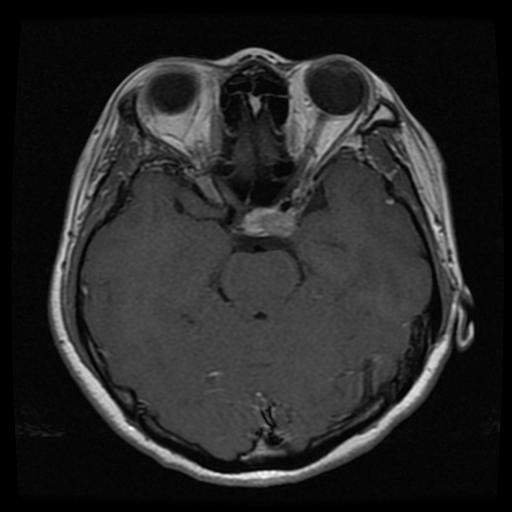
Label: pituitary